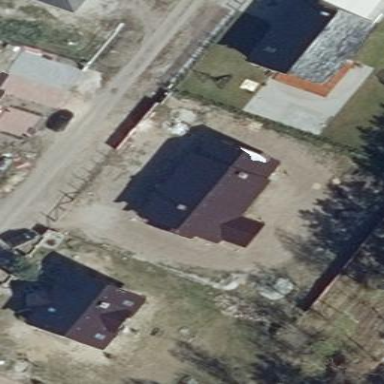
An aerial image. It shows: Detached building.